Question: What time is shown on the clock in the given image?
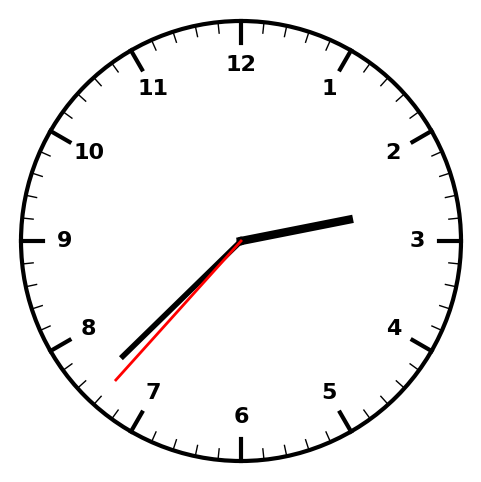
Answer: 02:37:37